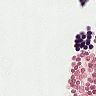
Metastatic tissue present: no